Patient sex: F
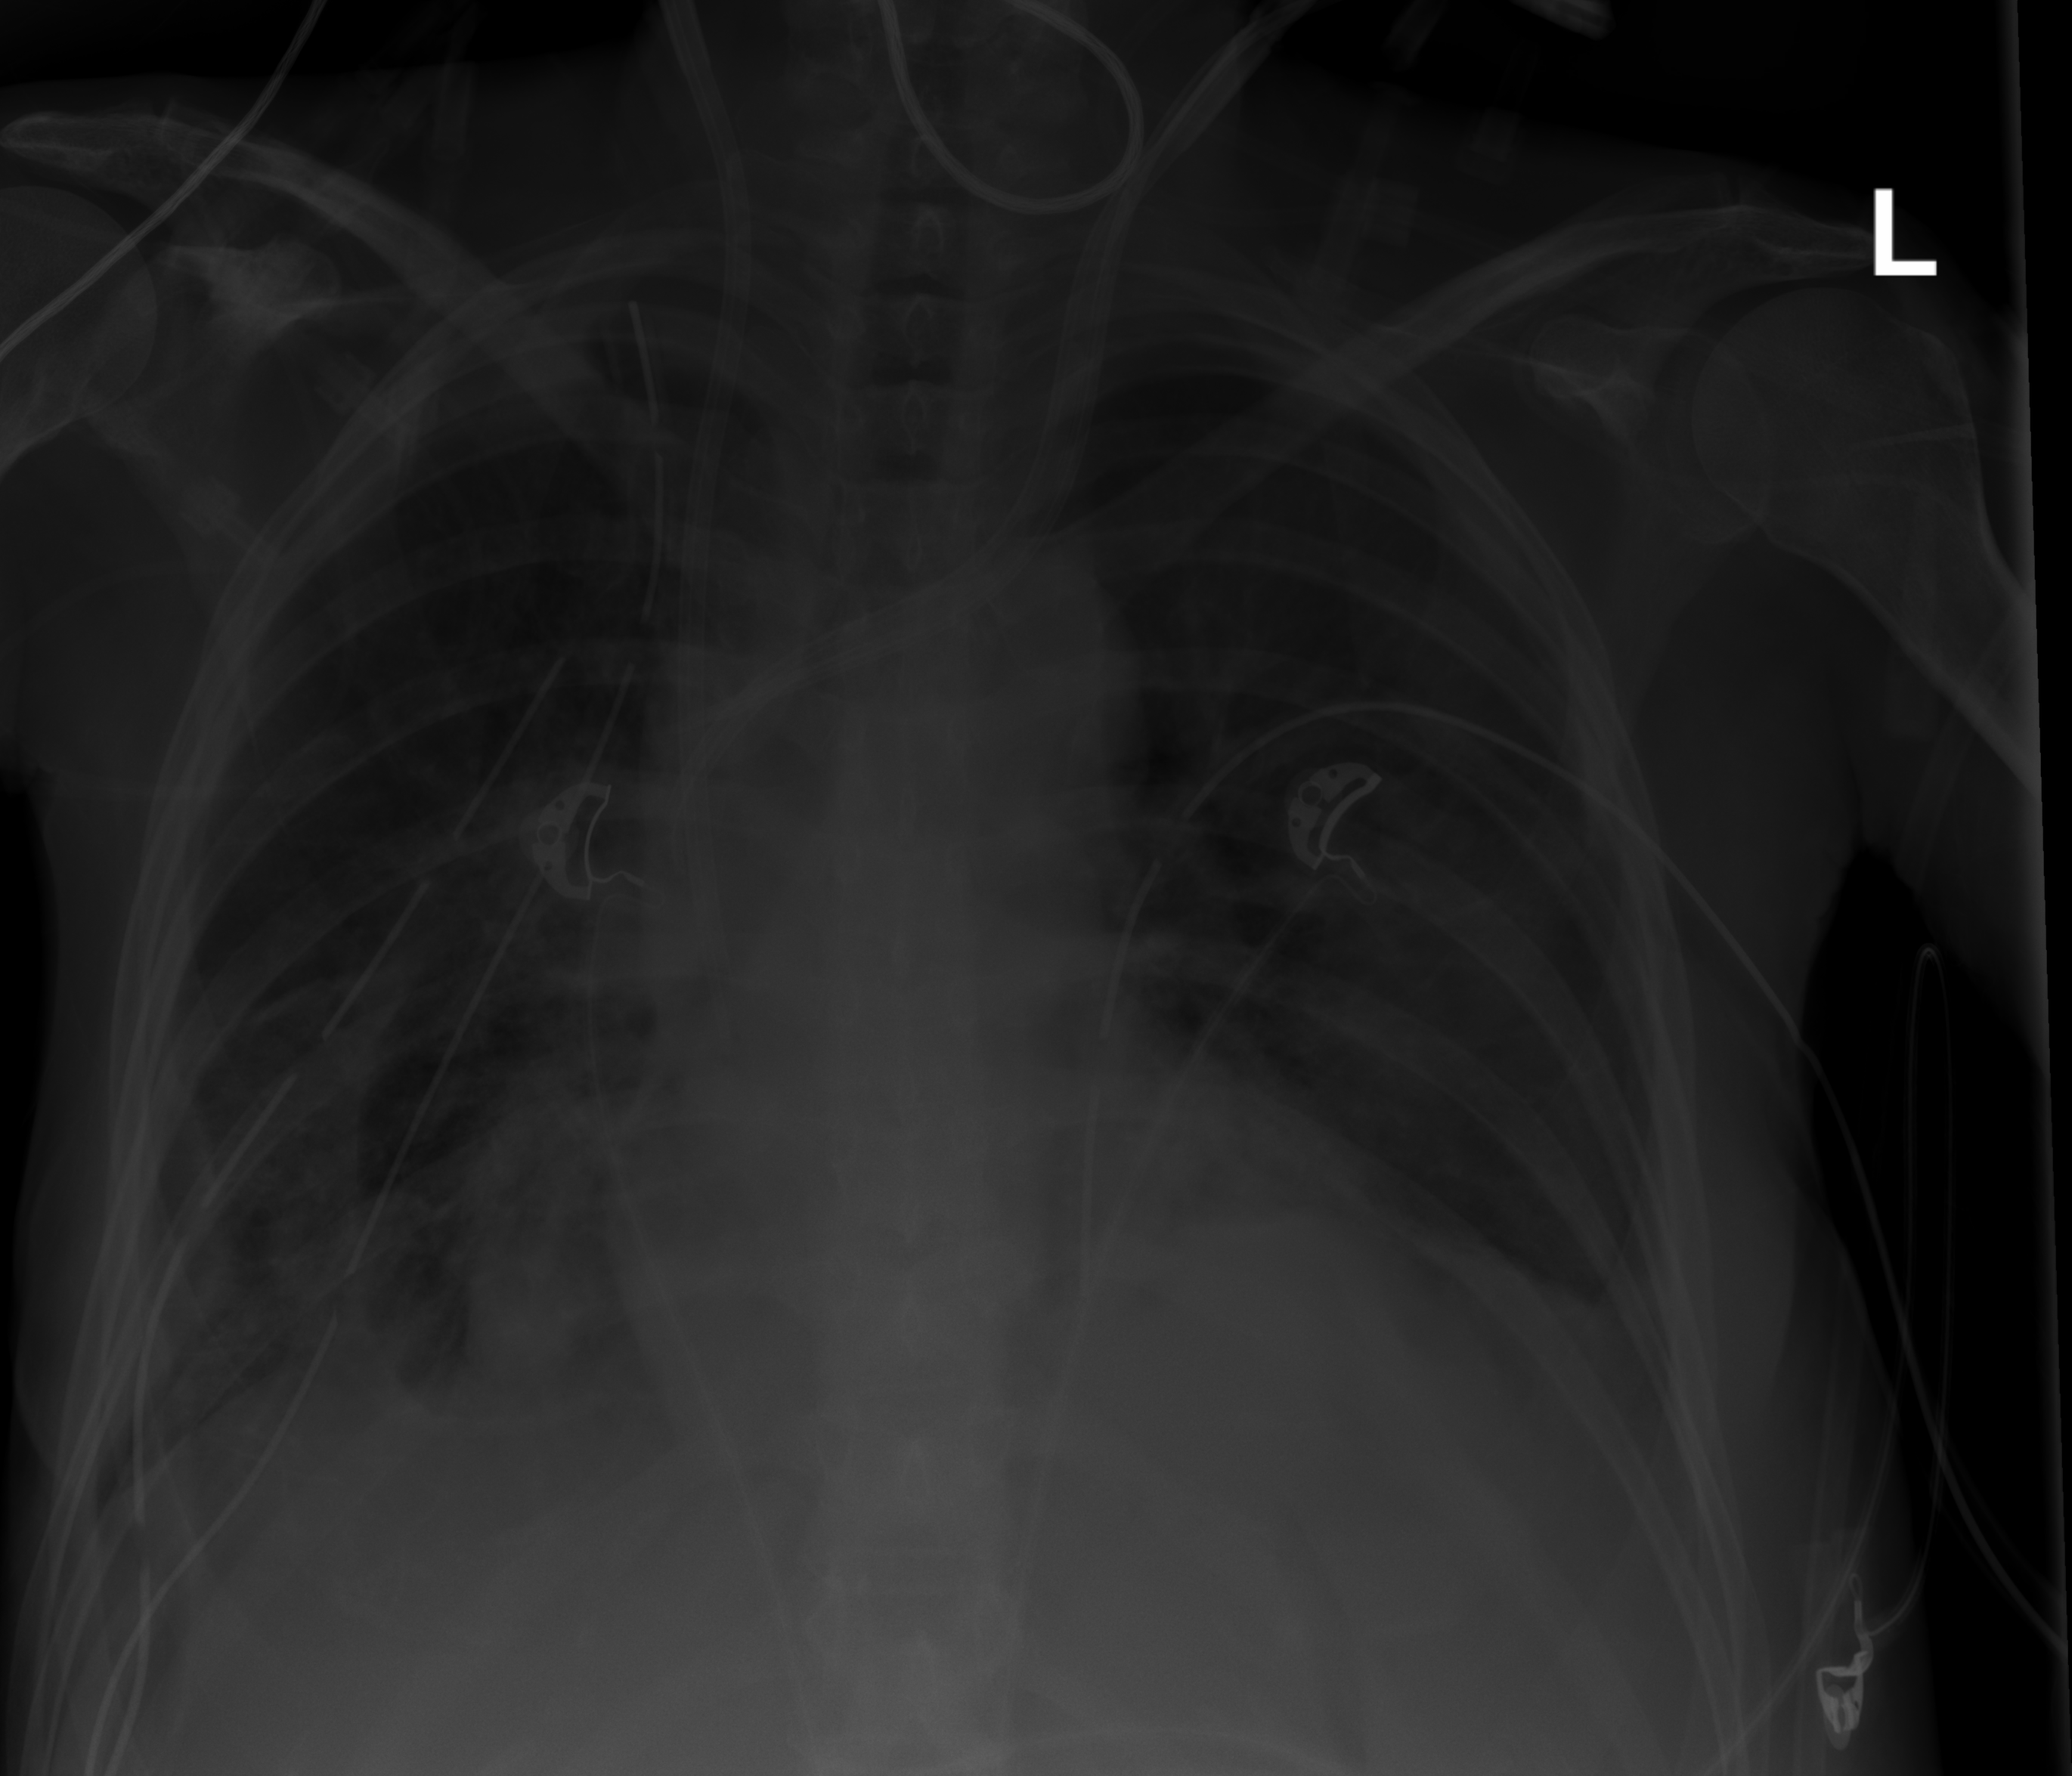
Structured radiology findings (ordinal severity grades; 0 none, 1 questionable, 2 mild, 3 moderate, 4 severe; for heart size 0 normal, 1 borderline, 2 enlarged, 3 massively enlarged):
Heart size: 2
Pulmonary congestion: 2
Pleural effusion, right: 2
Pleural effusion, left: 2
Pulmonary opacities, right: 0
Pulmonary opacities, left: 0
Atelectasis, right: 3
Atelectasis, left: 2